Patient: sex M, age 65
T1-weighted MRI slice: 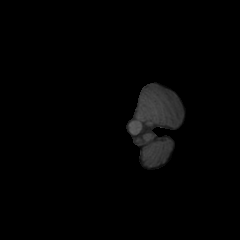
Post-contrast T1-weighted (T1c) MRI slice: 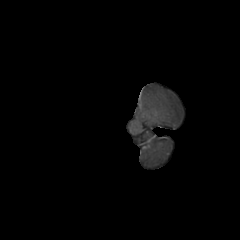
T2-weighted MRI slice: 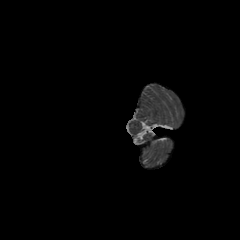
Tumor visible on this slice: no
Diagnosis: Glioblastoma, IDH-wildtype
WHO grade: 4